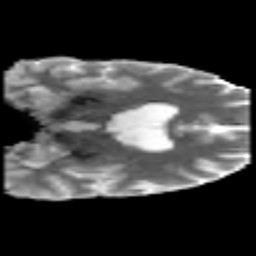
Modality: MD
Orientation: coronal
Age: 35
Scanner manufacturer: philips
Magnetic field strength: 3 T
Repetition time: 8.6 s
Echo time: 0.127 s